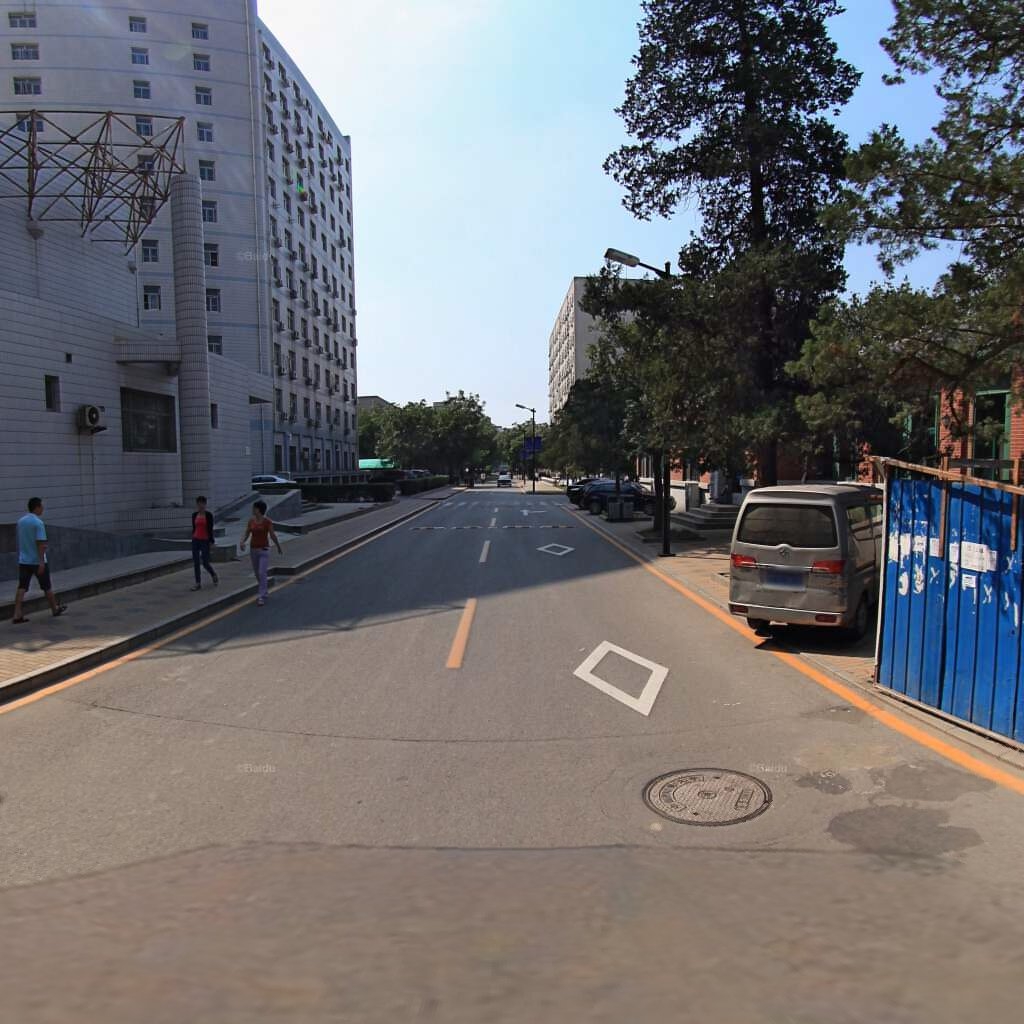
Region: Haidian
Road damage annotations: transverse crack, manhole cover